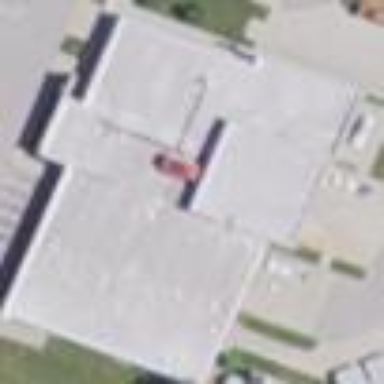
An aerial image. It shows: School building.